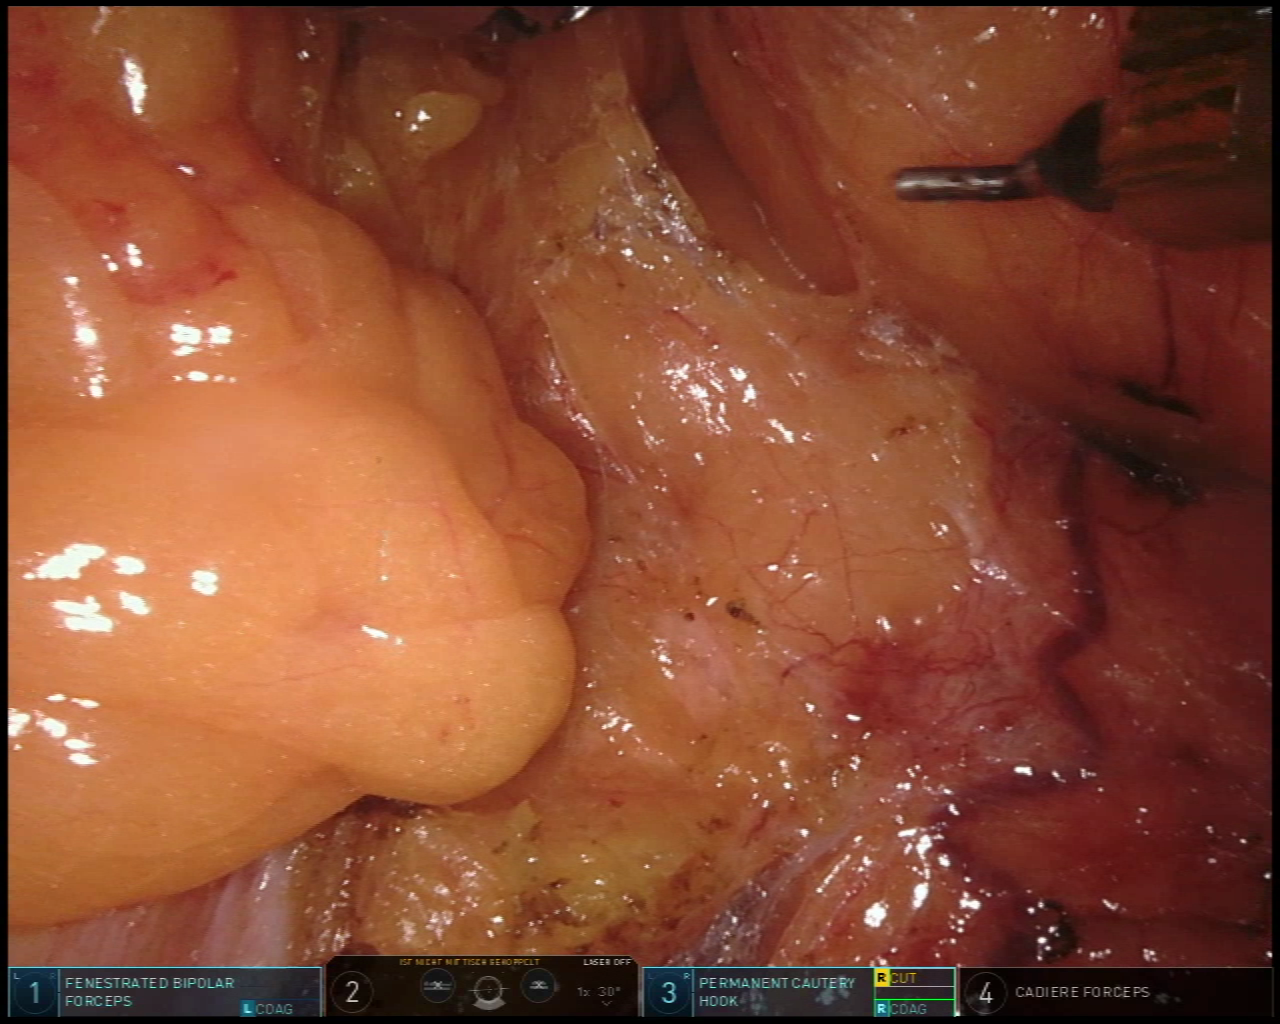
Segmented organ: pancreas
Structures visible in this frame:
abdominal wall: no
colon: no
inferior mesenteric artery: no
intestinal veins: no
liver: no
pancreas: yes
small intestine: no
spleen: no
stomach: no
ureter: no
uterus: no
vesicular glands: no